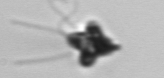
Label: Pyramimonas_longicauda